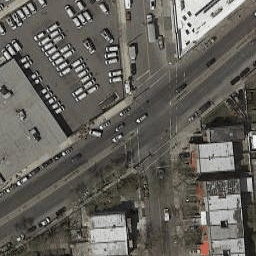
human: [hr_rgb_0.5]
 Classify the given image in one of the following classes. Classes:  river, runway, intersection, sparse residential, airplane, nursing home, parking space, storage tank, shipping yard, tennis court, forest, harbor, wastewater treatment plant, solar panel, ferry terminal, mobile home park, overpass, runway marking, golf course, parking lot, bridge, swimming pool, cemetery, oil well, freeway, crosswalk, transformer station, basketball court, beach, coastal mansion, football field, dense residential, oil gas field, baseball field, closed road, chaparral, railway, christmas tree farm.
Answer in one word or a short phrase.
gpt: intersection